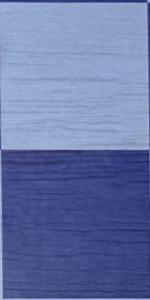
Label: Empty